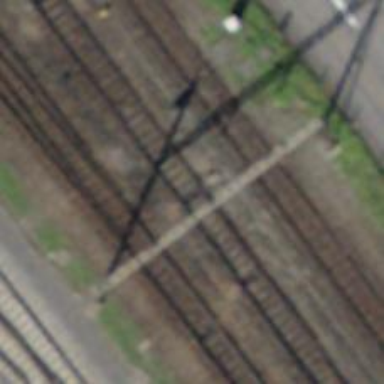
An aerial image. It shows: Railway switch.